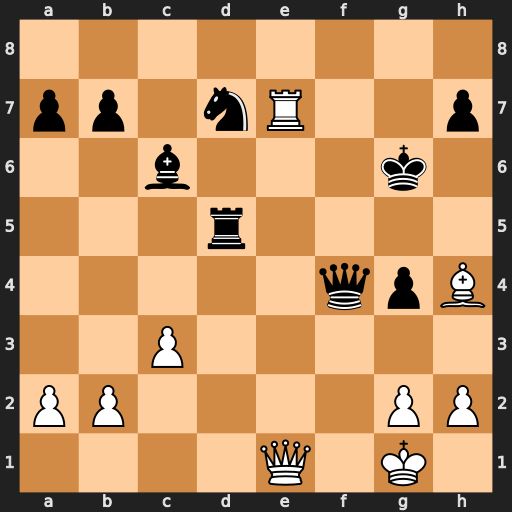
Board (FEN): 8/pp1nR2p/2b3k1/3r4/5qpB/2P5/PP4PP/4Q1K1
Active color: w
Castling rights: -
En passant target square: -
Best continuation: Qe6+ Nf6 Qf7+